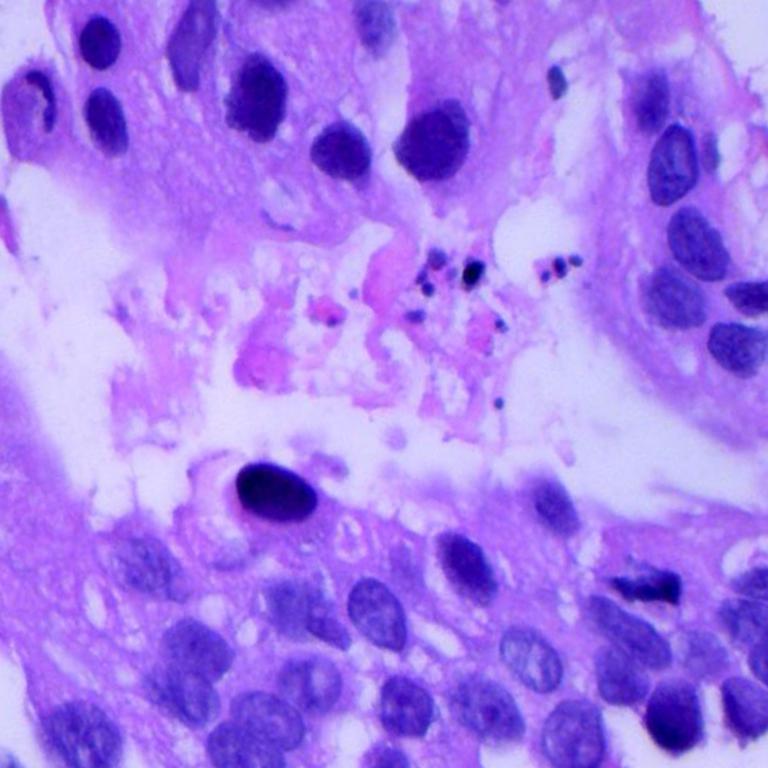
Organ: lung
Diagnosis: adenocarcinomas